Question: I'm consuming a service which returns dynamic HTML with a series of labels and inputs e.g.
'''
input:after {
content: "";
white-space: pre;
}
'''
'''
<label for="username">Username</label>
<input type="text" id="username" name="username" />
<label for="country">Country</label>
<input type="text" id="country" name="country" />
'''
I want the form to be formatted as follows:

But it does not work. Surrounding the labels and inputs with a div is NOT possible as this is dynamic HTML returned to me by a service.
Any ideas how this can be achieved only through CSS?
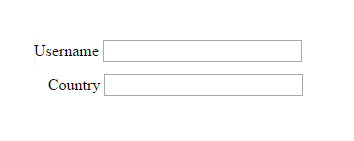
Answer: Replaced elements including '', '<object>', '<input>', and'<textarea>' do not have ':before' and ':after' pseudo-elements.
As a workaround, you could set the line break on the '<label>' element.
'''
label:before {
content: "";
white-space: pre;
}
'''
'''
<label for="username">Username</label>
<input type="text" id="username" name="username" />
<label for="country">Country</label>
<input type="text" id="country" name="country" />
'''